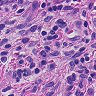
Metastatic tissue present: no